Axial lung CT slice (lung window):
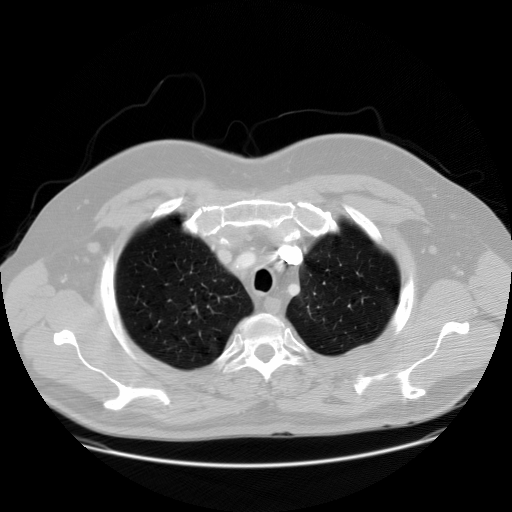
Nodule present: no